Interaction volume radius: 5 \u00c5
Interaction volume height: 25 \u00c5
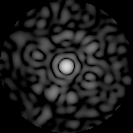
Disorder parameter: 0.7934